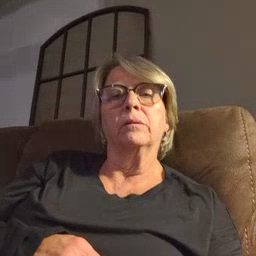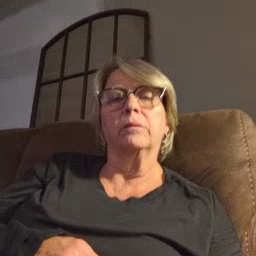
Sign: table